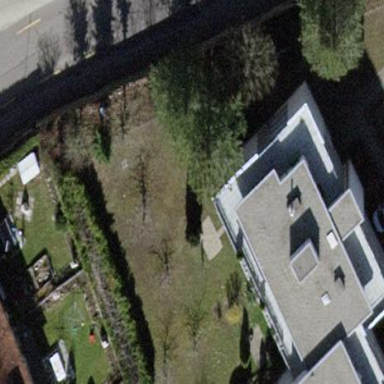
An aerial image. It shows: Residential building.